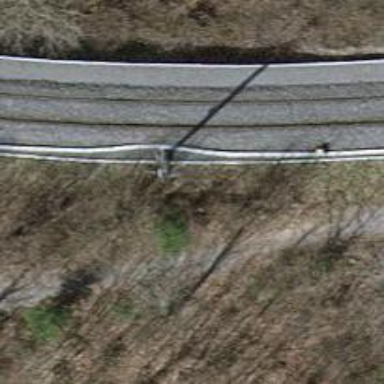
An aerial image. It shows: Catenary mast for power lines.